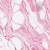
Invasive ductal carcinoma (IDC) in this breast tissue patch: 0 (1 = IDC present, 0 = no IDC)